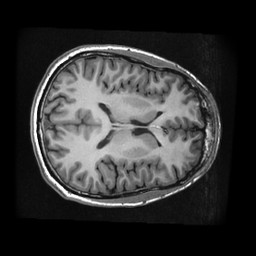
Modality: T1w
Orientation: axial
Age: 33
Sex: male
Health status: healthy
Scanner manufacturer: ge
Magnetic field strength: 3 T
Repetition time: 0.008396 s
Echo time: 0.003108 s